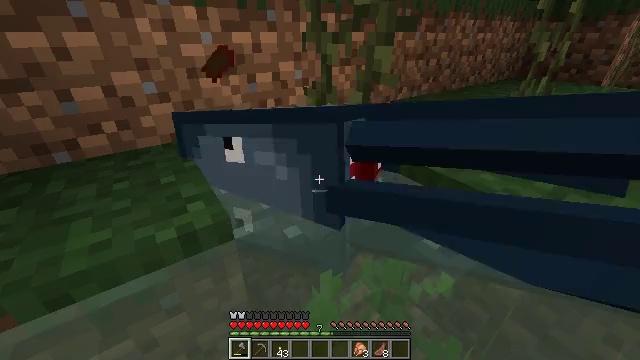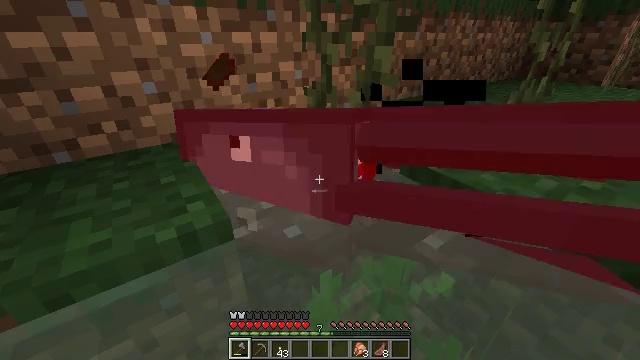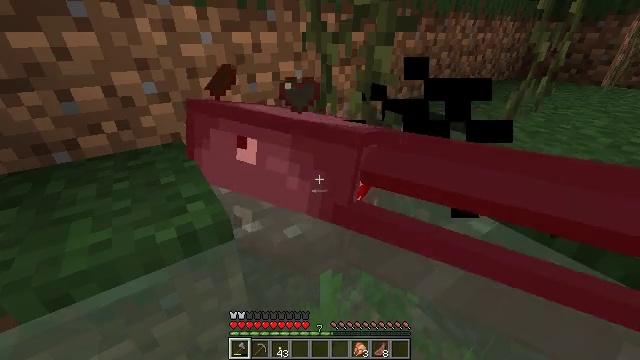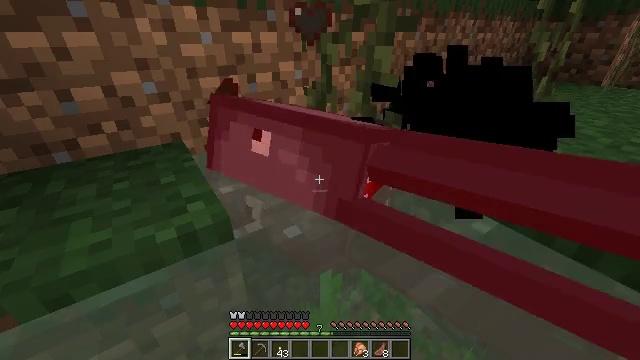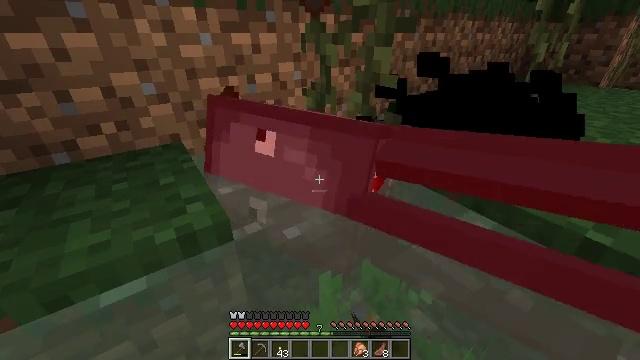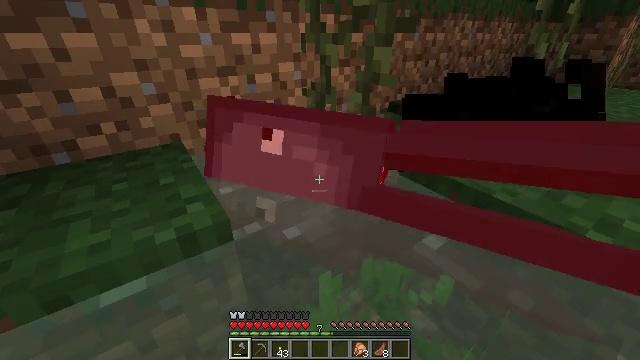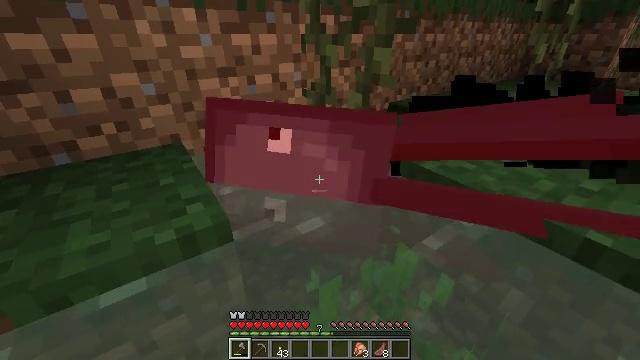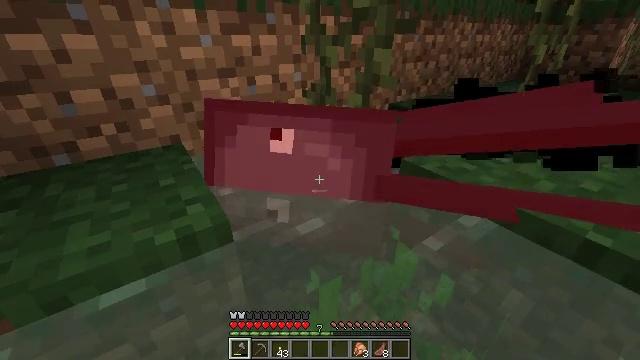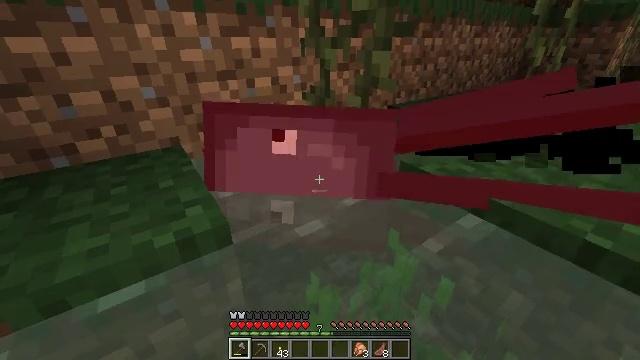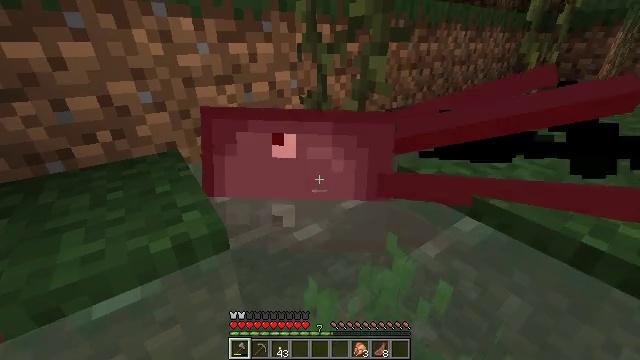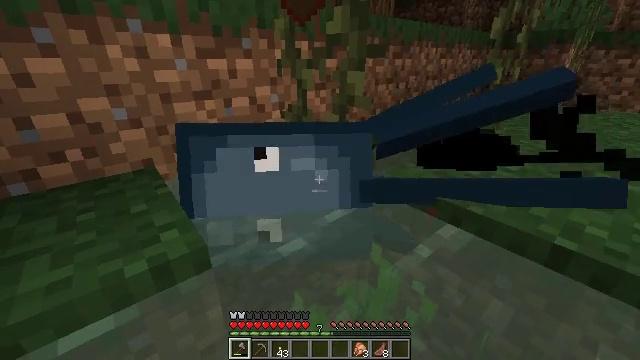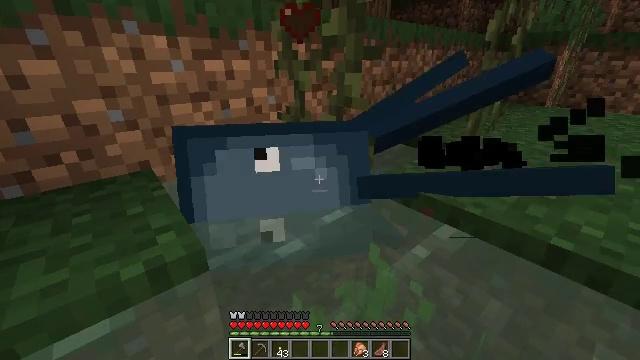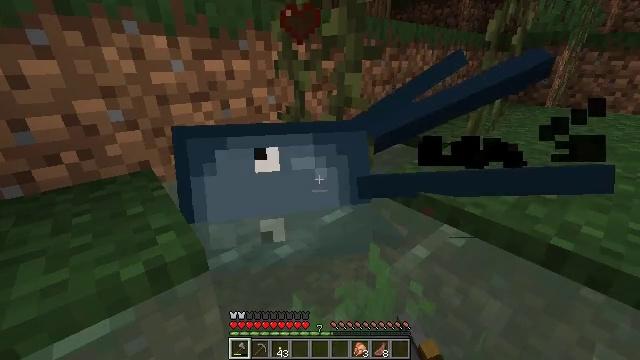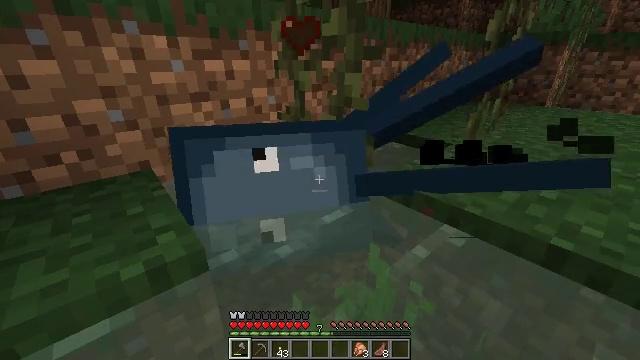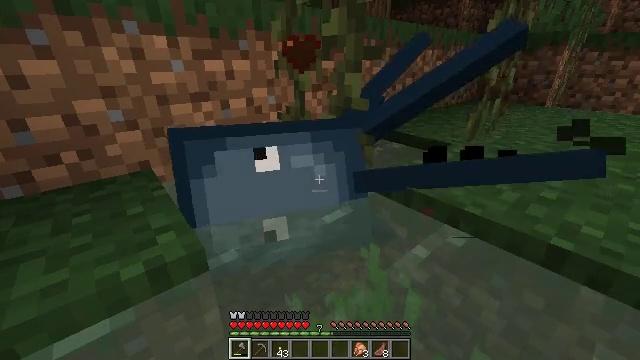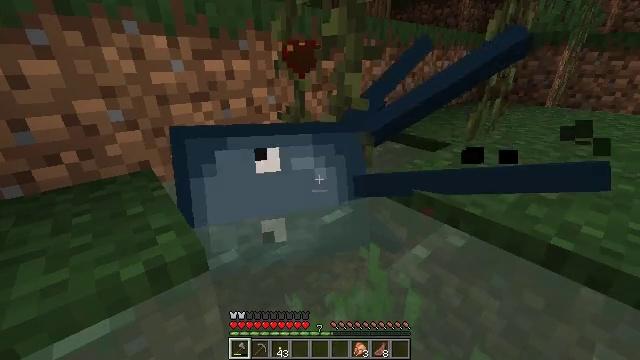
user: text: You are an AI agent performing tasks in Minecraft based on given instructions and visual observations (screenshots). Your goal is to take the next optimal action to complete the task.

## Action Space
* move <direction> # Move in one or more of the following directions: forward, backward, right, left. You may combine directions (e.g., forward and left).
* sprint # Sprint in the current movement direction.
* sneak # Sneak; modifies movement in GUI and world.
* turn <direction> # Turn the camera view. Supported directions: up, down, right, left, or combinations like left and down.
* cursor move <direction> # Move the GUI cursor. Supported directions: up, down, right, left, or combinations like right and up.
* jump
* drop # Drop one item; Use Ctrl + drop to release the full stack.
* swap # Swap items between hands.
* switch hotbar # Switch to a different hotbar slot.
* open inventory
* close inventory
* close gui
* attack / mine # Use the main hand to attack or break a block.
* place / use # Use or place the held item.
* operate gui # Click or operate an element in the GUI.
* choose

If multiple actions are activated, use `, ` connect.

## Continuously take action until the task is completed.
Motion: motion action
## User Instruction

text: Kill mobs.
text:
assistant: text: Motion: no_op
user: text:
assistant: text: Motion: no_op
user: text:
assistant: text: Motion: attack / mine
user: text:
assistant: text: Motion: attack / mine
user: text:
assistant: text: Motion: attack / mine
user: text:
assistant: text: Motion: attack / mine
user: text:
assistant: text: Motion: no_op
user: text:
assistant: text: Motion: no_op
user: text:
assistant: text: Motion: no_op
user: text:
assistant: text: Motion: turn right and up
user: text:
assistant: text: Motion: attack / mine
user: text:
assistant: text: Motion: attack / mine
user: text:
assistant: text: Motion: attack / mine
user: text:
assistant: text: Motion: no_op
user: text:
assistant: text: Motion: no_op
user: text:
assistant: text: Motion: attack / mine